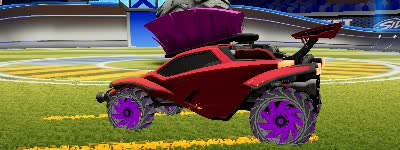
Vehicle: octane